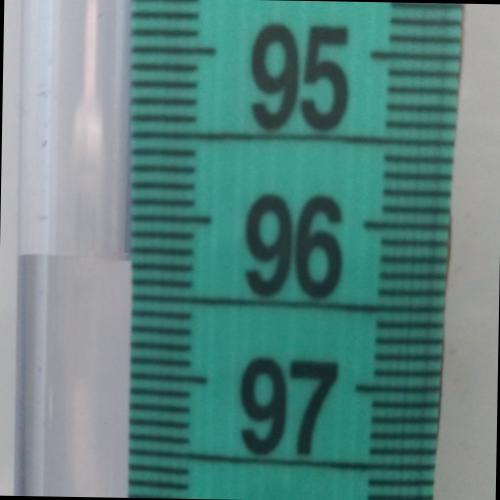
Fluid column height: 96.3 cm